Question: I noticed the 4 input K-map is read differently from a 3 input K-map.
I am assuming the A, not A, B, not B, C , not C , D and not D are located differently in a 4 input K-Map.

Can anyone explain where these locations are located on a 4 input K map?
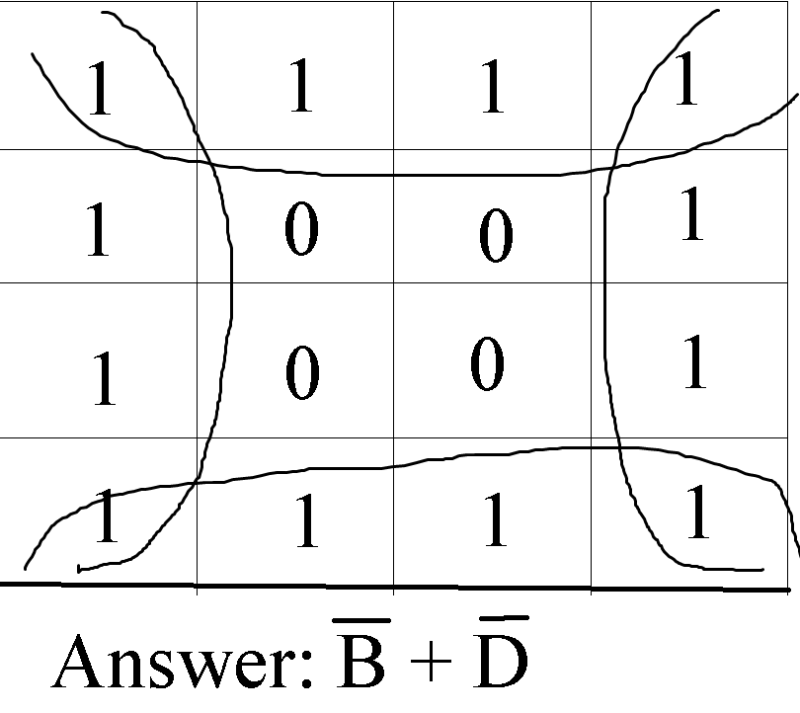
Answer: There is <URL> about Karnaugh map in Wikipedia. This is layout of map for 4 variables:
<URL>.